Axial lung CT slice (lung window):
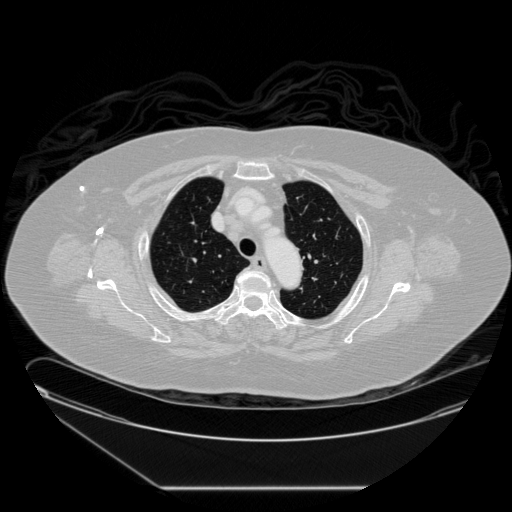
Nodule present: no